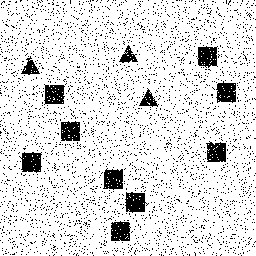
Squares: 9
Triangles: 3
Stars: 0
Total shapes: 12